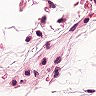
Metastatic tissue present: no